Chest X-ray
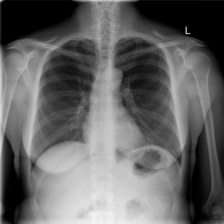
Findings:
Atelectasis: negative
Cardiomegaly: negative
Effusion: negative
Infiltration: negative
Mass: negative
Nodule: negative
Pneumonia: negative
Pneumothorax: negative
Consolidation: negative
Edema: negative
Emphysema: negative
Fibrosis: negative
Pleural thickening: negative
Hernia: negative